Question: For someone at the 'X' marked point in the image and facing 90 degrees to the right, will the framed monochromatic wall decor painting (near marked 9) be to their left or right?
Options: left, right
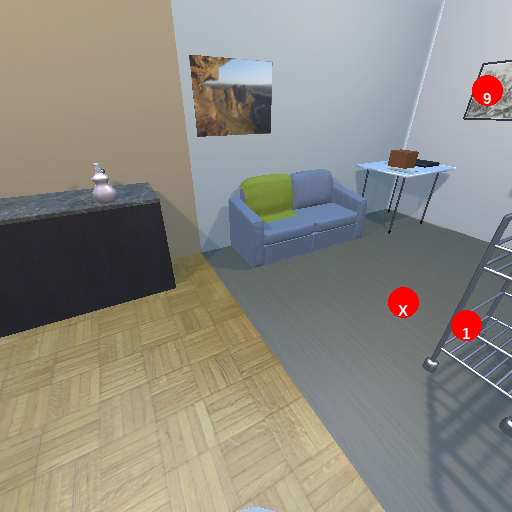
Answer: left